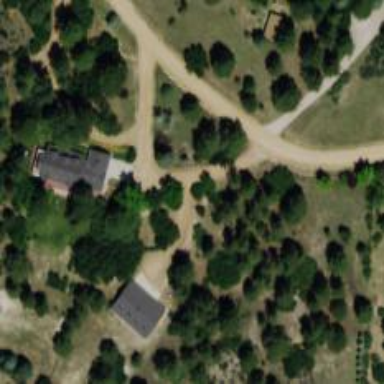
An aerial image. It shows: Driveway.